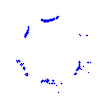
Particle: proton